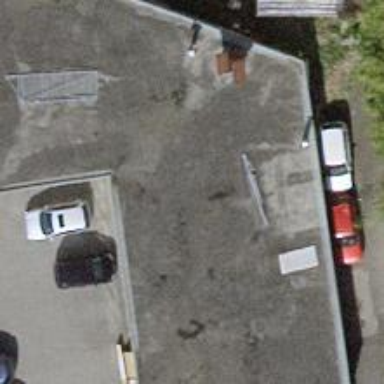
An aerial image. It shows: Car repair shop.